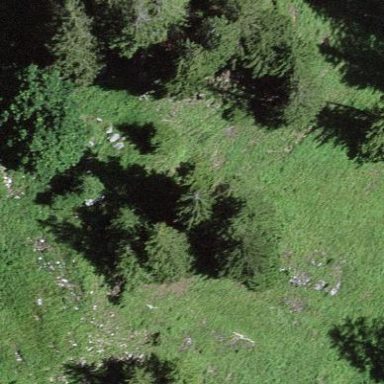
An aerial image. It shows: Forest area.